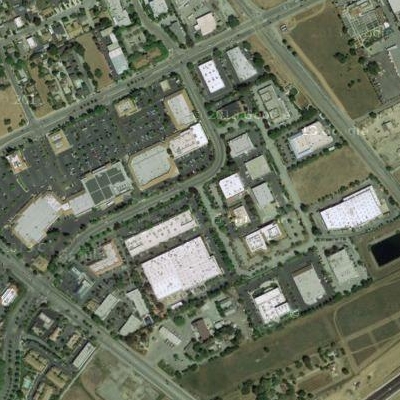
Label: Industry